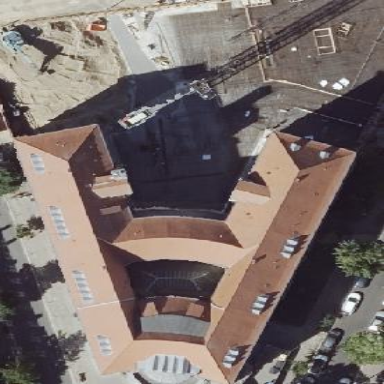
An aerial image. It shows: Half-hipped roof shape on the apartments building.